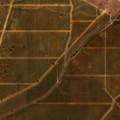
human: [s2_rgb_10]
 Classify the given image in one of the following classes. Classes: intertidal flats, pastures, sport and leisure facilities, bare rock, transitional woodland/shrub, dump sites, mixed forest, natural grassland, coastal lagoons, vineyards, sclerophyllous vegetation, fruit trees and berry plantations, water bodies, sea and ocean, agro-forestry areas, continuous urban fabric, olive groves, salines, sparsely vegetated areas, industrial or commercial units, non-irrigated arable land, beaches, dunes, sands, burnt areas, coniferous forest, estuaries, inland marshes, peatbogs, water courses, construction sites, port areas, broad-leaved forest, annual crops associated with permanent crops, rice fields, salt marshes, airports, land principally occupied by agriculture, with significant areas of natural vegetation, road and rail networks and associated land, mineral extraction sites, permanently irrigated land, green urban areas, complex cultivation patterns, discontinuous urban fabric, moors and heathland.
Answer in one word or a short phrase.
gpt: non-irrigated arable land, olive groves, agro-forestry areas